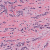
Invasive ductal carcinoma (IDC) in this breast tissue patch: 1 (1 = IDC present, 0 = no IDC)